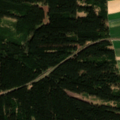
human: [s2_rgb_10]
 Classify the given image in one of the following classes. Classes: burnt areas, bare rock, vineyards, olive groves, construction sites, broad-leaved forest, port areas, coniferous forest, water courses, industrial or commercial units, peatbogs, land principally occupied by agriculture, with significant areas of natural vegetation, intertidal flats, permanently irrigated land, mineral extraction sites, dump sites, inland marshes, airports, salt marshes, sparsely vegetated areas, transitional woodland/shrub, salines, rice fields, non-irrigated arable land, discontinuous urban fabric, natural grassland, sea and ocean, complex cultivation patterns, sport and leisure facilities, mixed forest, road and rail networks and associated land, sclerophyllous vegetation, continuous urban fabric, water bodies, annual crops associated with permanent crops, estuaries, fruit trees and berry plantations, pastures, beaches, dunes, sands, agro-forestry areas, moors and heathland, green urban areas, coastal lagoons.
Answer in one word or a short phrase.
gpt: non-irrigated arable land, coniferous forest